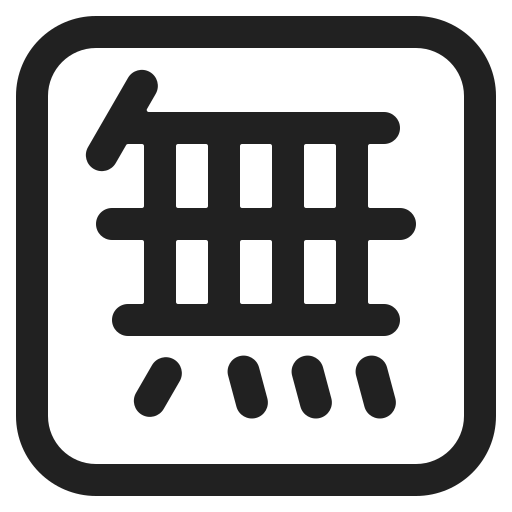
japanese free of charge button high contrast